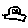
Label: car